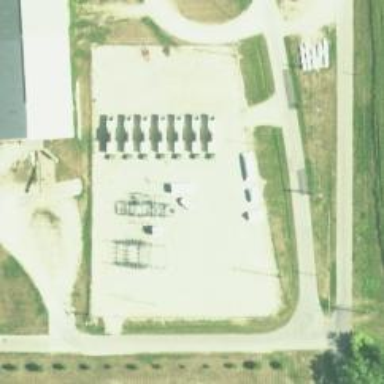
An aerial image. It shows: Generator for power supply.